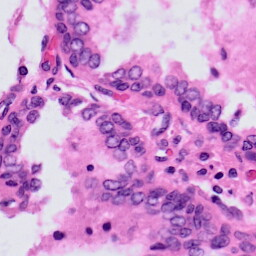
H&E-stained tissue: Prostate